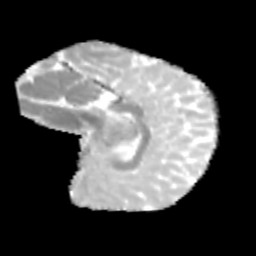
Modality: MD
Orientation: sagittal
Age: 11
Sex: male
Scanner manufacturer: siemens
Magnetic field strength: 3 T
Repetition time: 3.8 s
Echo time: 0.07 s